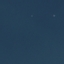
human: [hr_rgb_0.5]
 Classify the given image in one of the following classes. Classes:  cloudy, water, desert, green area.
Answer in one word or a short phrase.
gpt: water